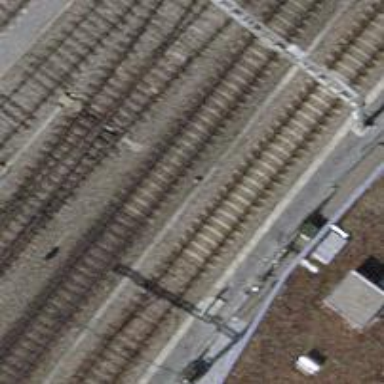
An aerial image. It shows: Single railway track with electrification through contact line.